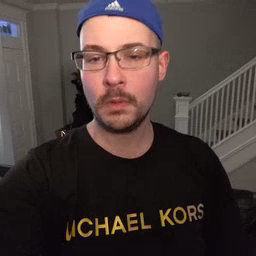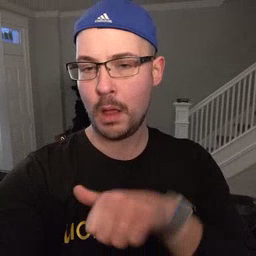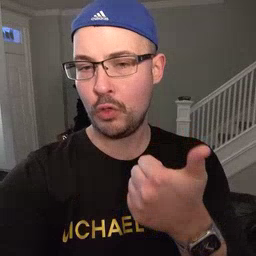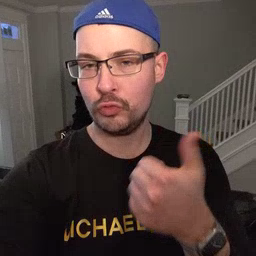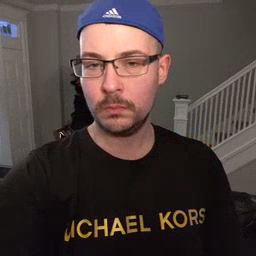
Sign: another